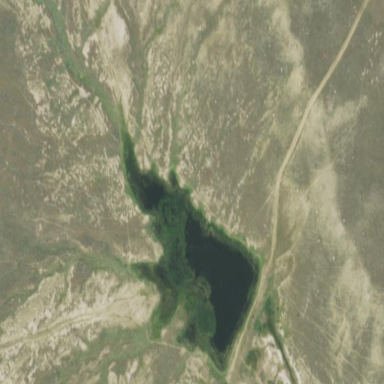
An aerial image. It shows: Reservoir.